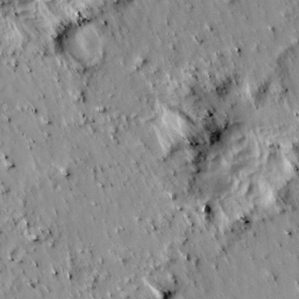
Label: non_frost